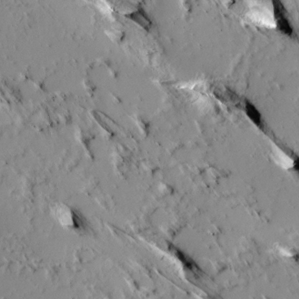
Label: non_frost